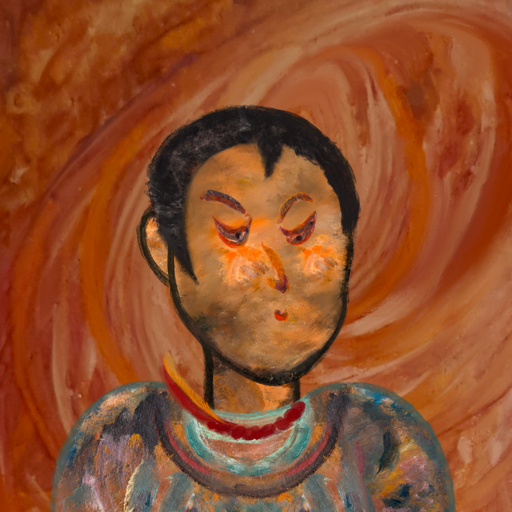
Background: Pious_Lady, Head And Neck Side: Gypsy_Queen, Face Side: Hypocrite, Bust: Boggyland, Hair Side: Roy_Bahadur, Head Accessory: Blank, Second Necklace: Blank, Necklace: Pipe, Baby: Blank